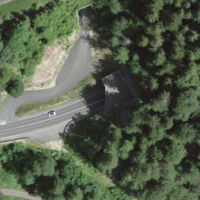
EUNIS habitat code: 41
Species observed at this site:
Anthyllis vulneraria